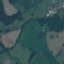
Label: Pasture